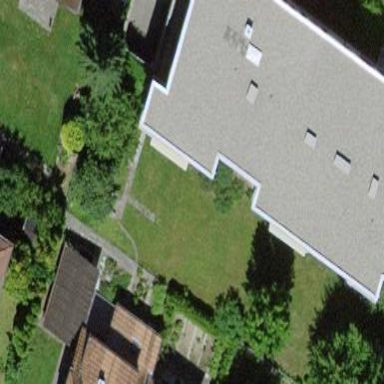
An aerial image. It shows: Flat-roofed apartment building with gravel roof.